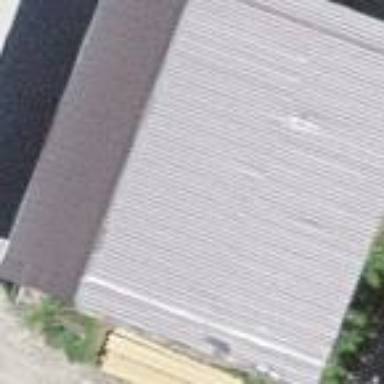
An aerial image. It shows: View of roof of building.